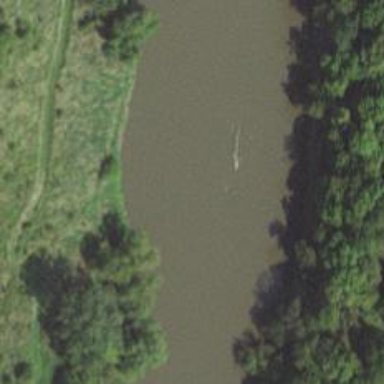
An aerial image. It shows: Beautiful river scene.